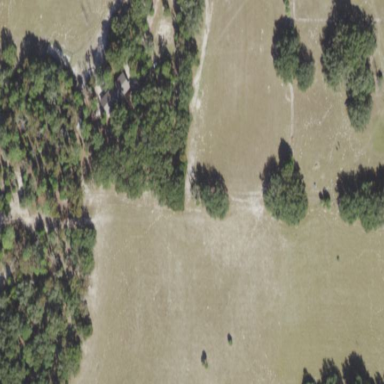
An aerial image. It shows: Mixed leaf woodland.